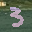
Label: 3